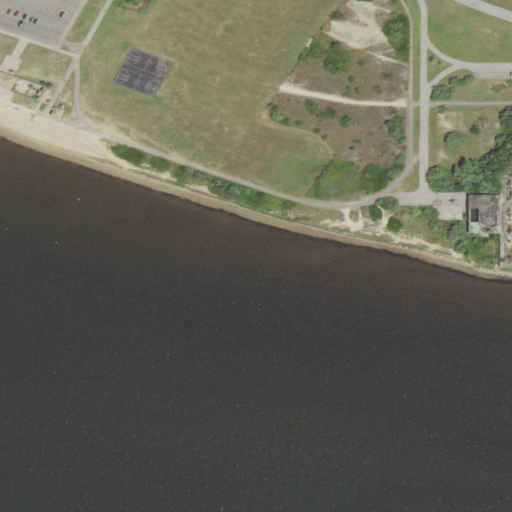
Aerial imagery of beach in New York named West Beach containing open water, grassland, low intensity development, open development, medium intensity development, barren land, and high intensity development